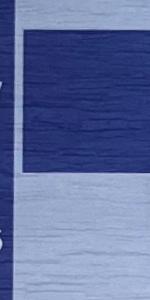
Label: Empty